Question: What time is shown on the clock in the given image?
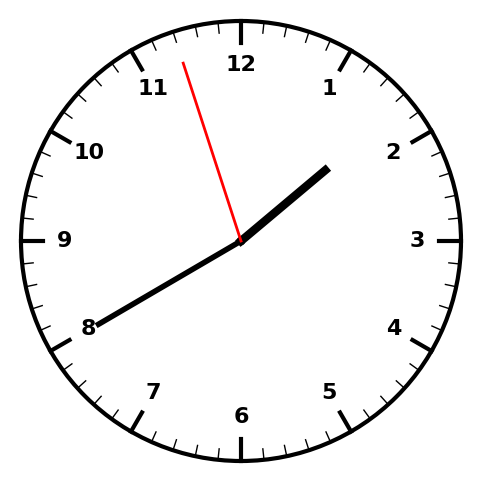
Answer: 01:39:57